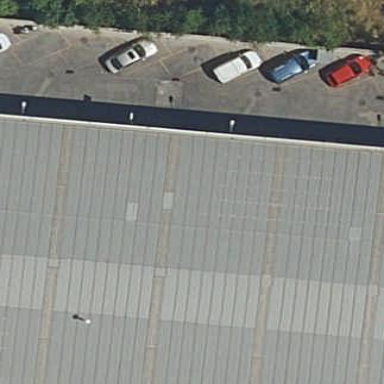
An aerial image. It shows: Industrial building.